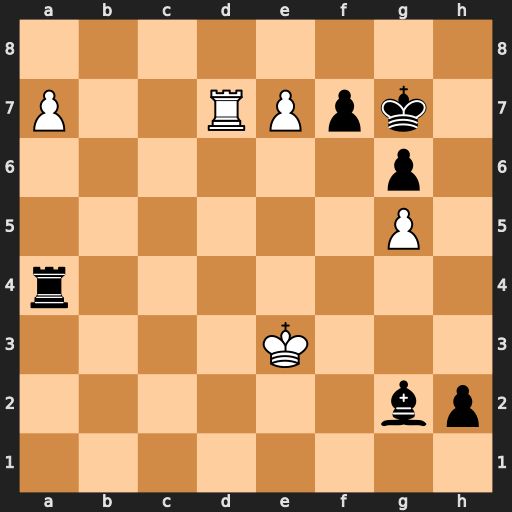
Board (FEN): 8/P2RPpk1/6p1/6P1/r7/4K3/6bp/8
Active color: w
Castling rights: -
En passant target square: -
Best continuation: e8=Q Re4+ Kf2 Rxe8 Kxg2 Re2+ Kh1